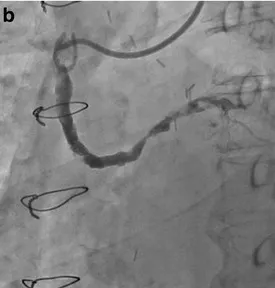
After apixaban b; After 3 weeks with apixaban treatment, the SVG was opened.
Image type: radiology (x_ray)